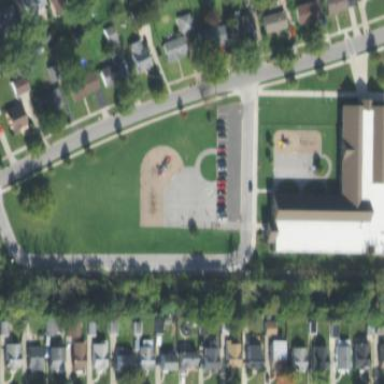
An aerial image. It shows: School.